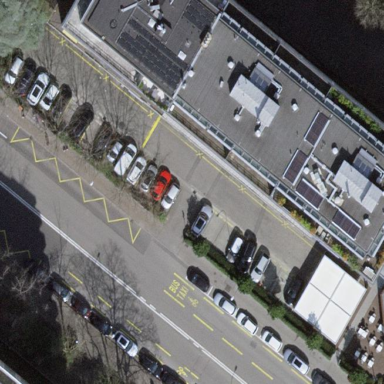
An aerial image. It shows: Parking area with surface.